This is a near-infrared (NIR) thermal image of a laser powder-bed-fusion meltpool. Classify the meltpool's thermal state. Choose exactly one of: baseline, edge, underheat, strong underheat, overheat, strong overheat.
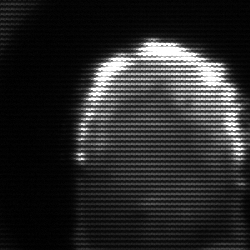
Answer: baseline